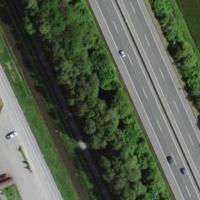
EUNIS habitat code: 57
Species observed at this site:
Stellaria graminea